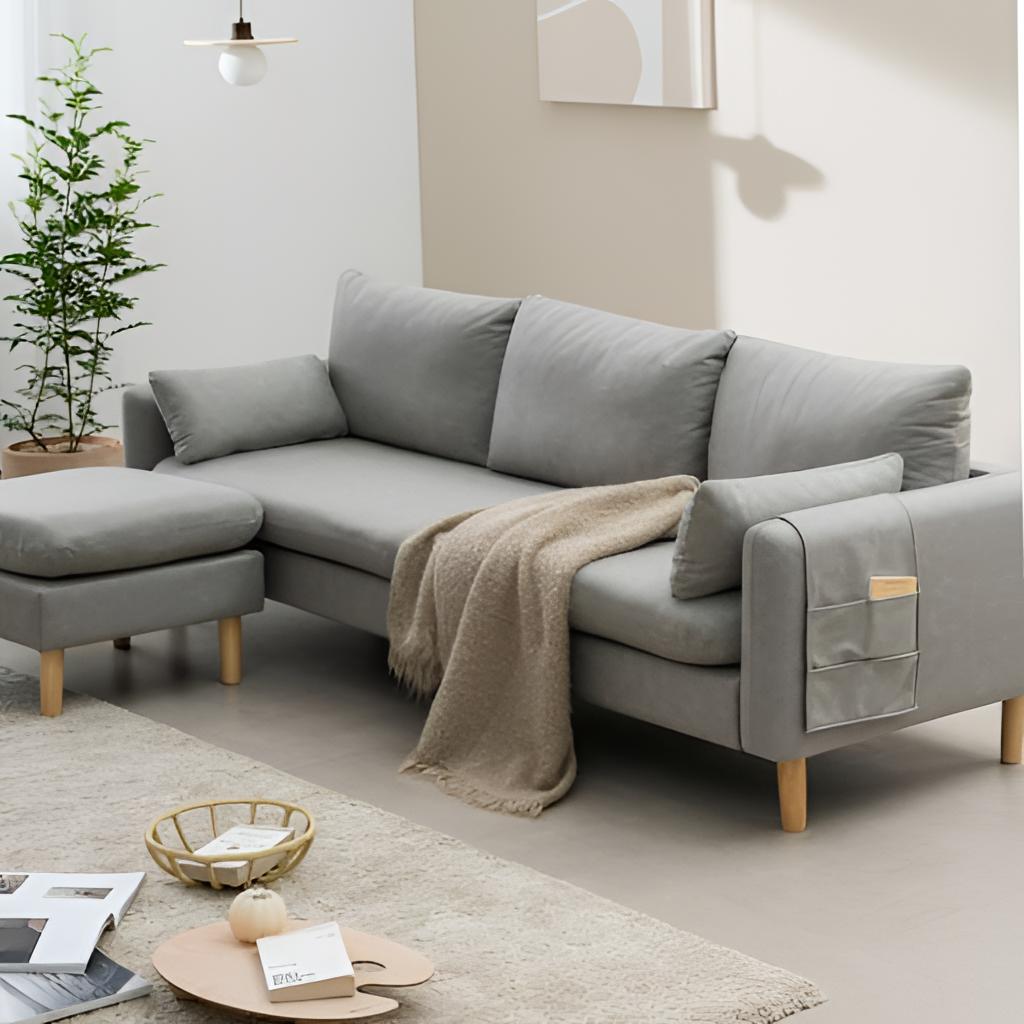
living room, gray fabric sectional sofa, modern, paint wallpaper, with solid pattern, gray wood flooring, with plank pattern